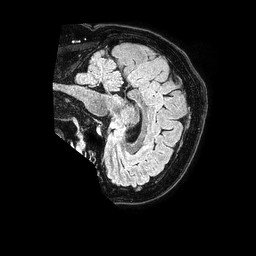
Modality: FLAIR
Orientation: sagittal
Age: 52
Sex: female
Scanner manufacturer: philips
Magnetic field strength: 1.5 T
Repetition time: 4.8 s
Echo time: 0.3 s